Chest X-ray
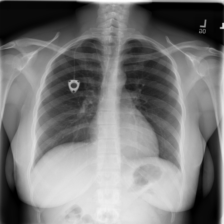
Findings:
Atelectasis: negative
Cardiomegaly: negative
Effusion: negative
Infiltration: positive
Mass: negative
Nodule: negative
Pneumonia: negative
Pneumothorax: negative
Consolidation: negative
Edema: negative
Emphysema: negative
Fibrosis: negative
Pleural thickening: negative
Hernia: negative